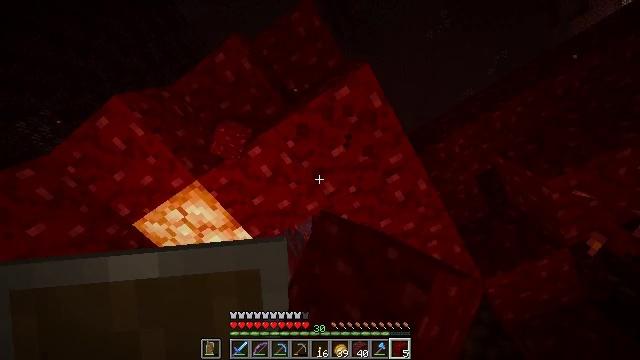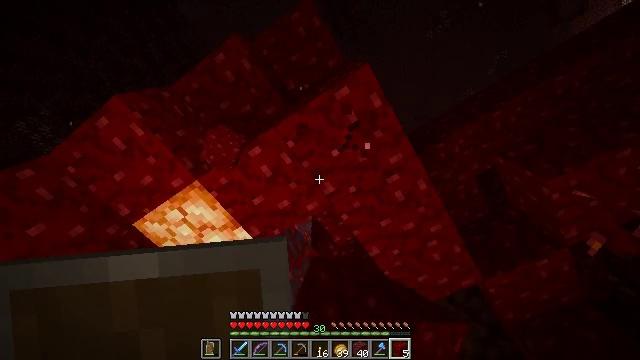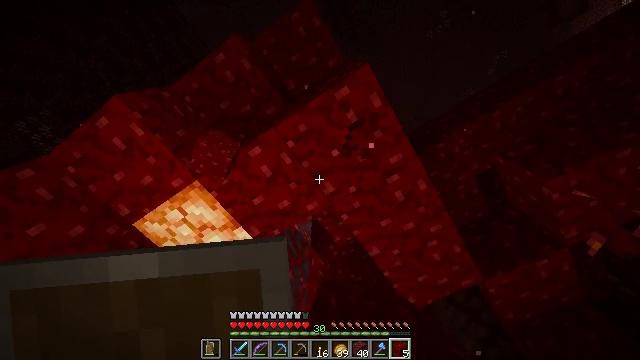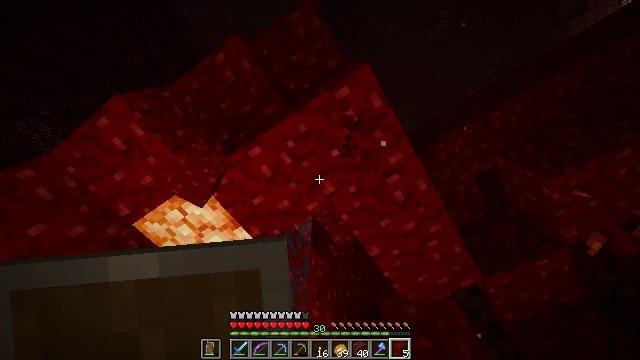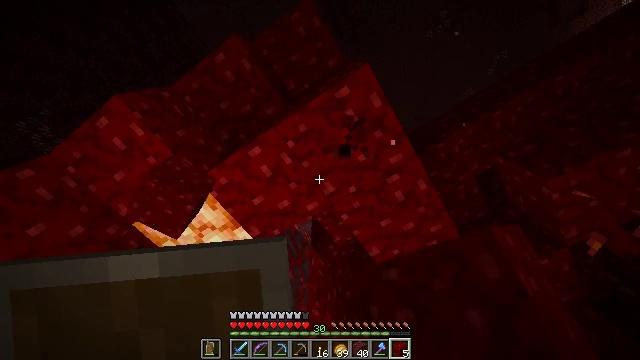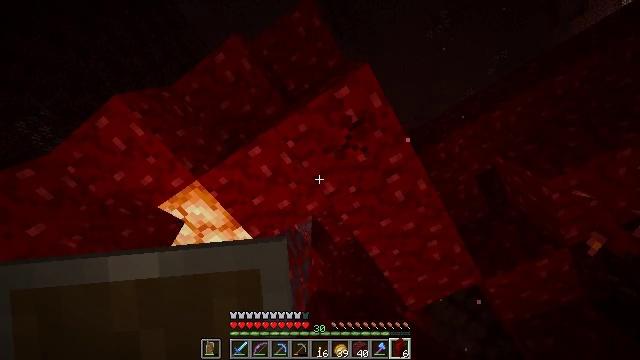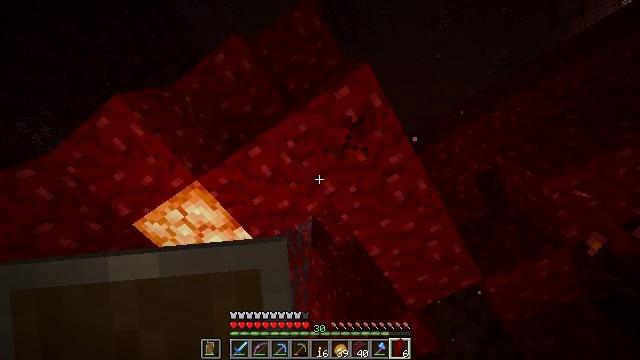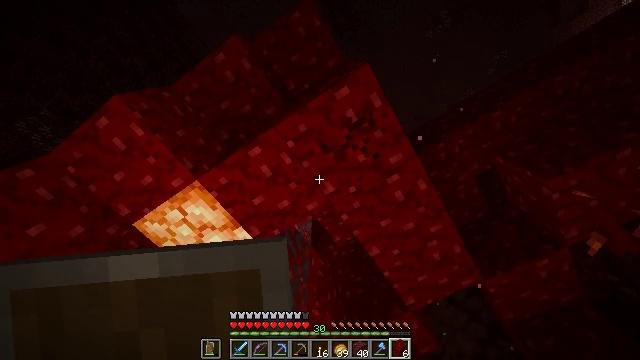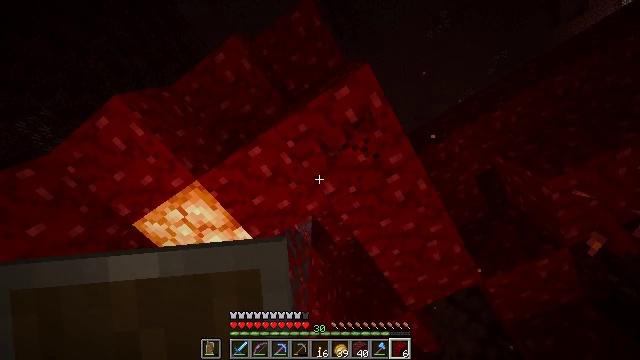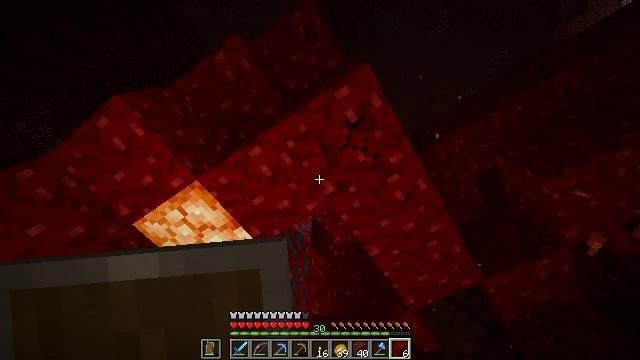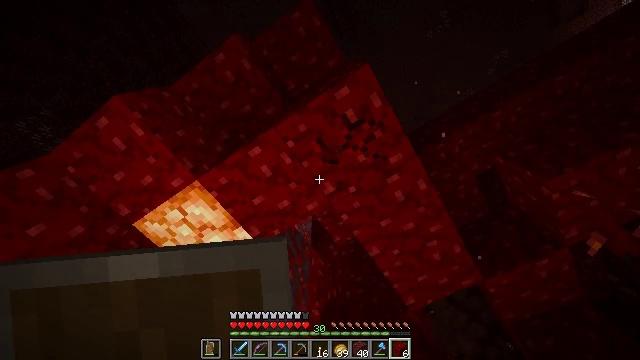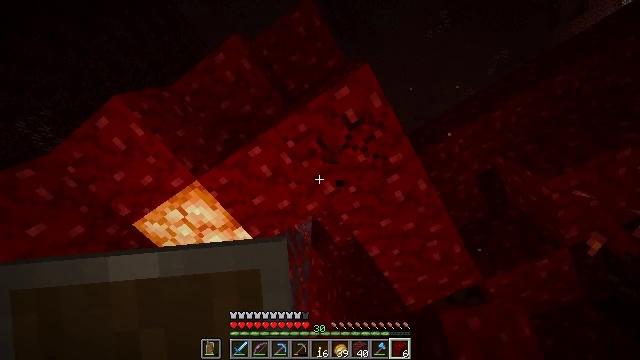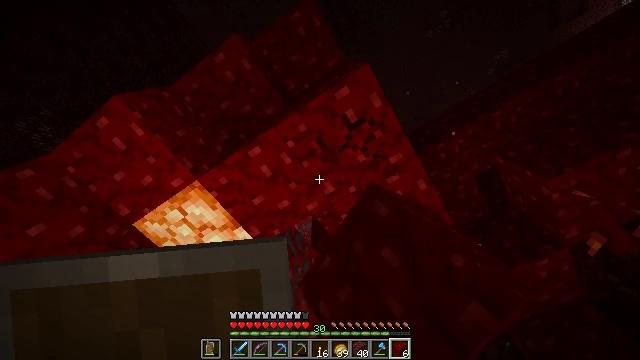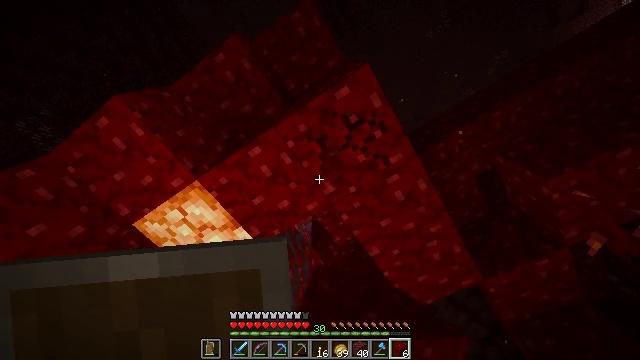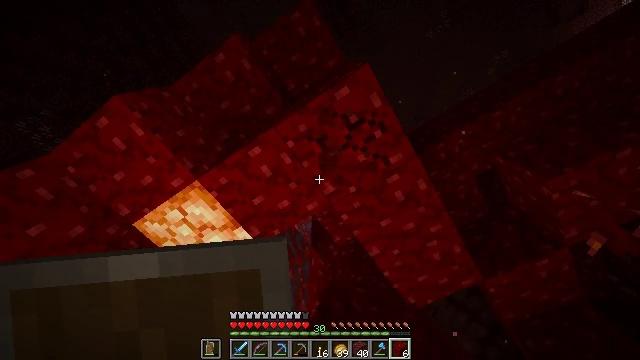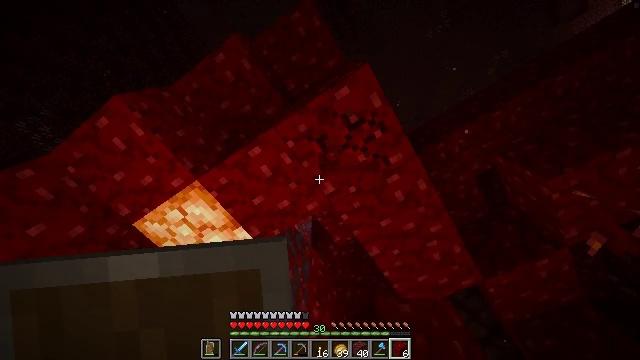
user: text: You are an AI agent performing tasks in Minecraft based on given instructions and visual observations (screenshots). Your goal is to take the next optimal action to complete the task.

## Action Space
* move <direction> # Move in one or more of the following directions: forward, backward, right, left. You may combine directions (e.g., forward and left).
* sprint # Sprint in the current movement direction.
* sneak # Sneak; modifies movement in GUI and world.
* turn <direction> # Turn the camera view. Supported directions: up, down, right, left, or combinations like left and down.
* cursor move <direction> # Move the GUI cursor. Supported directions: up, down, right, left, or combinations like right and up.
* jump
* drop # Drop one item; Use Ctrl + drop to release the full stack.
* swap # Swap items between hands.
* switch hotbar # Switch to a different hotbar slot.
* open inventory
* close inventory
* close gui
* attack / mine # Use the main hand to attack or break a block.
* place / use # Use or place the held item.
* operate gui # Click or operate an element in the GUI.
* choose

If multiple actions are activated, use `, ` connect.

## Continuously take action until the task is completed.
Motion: motion action
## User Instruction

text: Mine the nether wart block in the Nether.
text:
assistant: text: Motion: attack / mine
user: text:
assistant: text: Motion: attack / mine
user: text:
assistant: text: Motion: attack / mine
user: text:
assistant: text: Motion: attack / mine
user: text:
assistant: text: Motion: attack / mine
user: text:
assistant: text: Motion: attack / mine
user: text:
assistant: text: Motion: attack / mine
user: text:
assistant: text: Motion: attack / mine
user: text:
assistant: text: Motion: attack / mine
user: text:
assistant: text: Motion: attack / mine
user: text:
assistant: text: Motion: attack / mine
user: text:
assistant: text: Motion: attack / mine
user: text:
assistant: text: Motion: attack / mine
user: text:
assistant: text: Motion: attack / mine
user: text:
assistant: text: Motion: attack / mine
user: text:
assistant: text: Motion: attack / mine
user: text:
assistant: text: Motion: attack / mine
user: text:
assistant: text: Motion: attack / mine
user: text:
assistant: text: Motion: attack / mine
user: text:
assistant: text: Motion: attack / mine
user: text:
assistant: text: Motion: attack / mine
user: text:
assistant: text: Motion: attack / mine
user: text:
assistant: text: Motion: attack / mine
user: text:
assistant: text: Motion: attack / mine
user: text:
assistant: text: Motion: attack / mine
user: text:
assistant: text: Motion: attack / mine
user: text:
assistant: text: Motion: attack / mine
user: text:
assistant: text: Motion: attack / mine
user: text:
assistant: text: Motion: attack / mine
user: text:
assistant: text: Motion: attack / mine